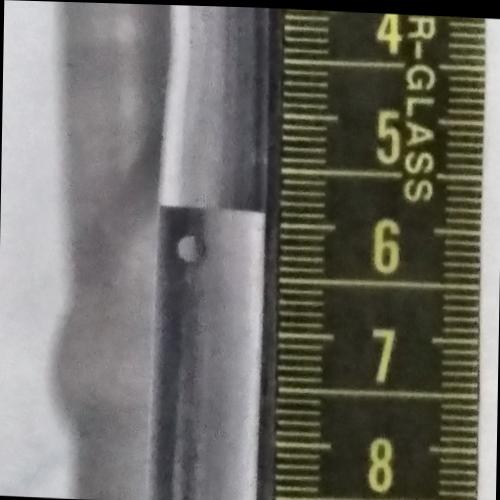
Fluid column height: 5.9 cm